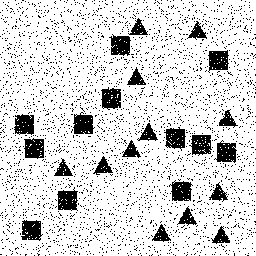
Squares: 12
Triangles: 12
Stars: 0
Total shapes: 24